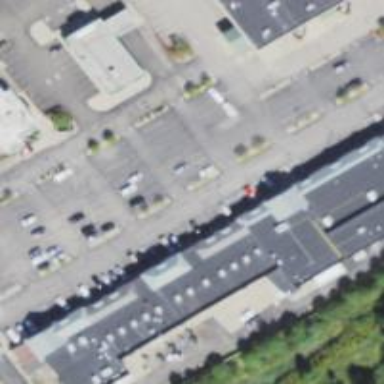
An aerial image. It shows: Supermarket.